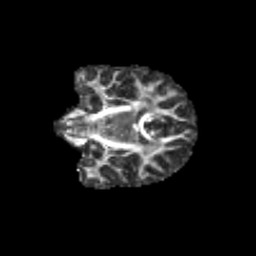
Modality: FA
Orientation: coronal
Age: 11
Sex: female
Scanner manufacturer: siemens
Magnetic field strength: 3 T
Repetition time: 3.8 s
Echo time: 0.07 s